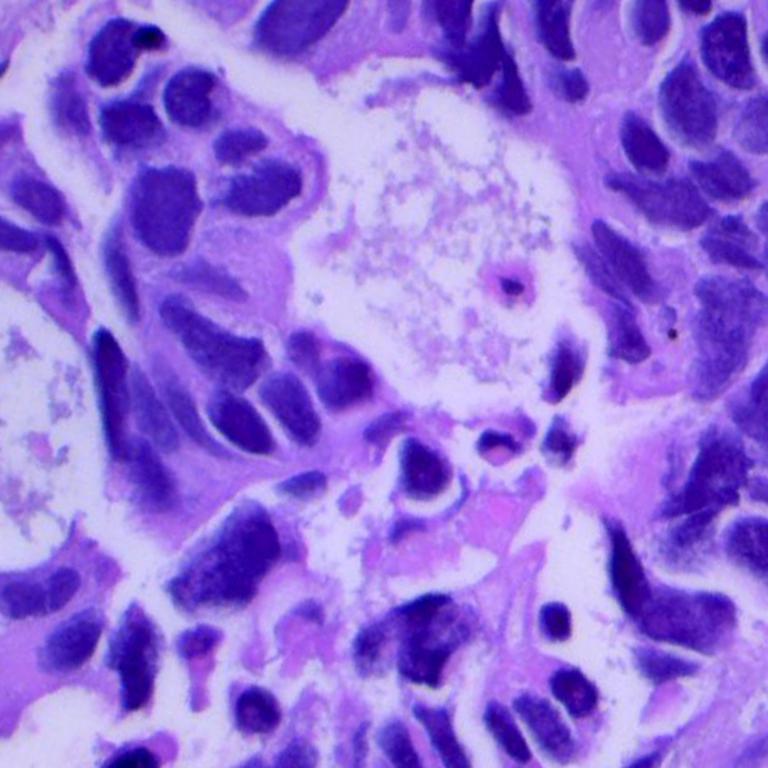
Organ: lung
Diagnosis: adenocarcinomas